Question: Is it possible to read uploaded text files e.g .txt and display the content in a textbox ? I want to do a file conversion of the uploaded files. I've managed to upload and validate the files I would like at the click of a button to read the contents and display them in a textbox ready for conversion. How would I go about doing this?
Upload class
'''
public class UploadedFile
{
public long Size { get; set; }
public string Path { get; set; }
public string Name { get; set; }
// public int Length { get; set; }
public string extension { get; set; }
}
public class HomeController : Controller
{
[HttpGet]
public ActionResult Index()
{
ViewBag.Message = "Modify this template to jump-start your ASP.NET MVC application.";
return View();
}
[HttpPost]
public ActionResult Index(HttpPostedFileBase file)
{
var supportedTypes = new[] { "txt", "rtf", "html", "xaml", "xslx" ,"pdf", "doc", "docx", "csv" };
var fileExt = System.IO.Path.GetExtension(file.FileName).Substring(1);
if (!supportedTypes.Contains(fileExt))
{
ModelState.AddModelError("file", "Invalid type. Only the following types (txt, rtf, html, xslx, pdf, xaml, doc, docx, csv) are supported.");
return View();
}
if (file.ContentLength > 200000)
{
ModelState.AddModelError("file", "The size of the file should not exceed 200 KB");
return View();
}
if (file.ContentLength > 0)
{
var fileName = Path.GetFileName(file.FileName);
var path = Path.Combine(Server.MapPath("~/uploads"), fileName);
file.SaveAs(path);
}
return RedirectToAction("Index");
}
public ActionResult About()
{
var uploadedFiles = new List<UploadedFile>();
var files = Directory.GetFiles(Server.MapPath("~/uploads"));
foreach(var file in files)
{
var fileInfo = new FileInfo(file);
var uploadedFile = new UploadedFile() {Name = Path.GetFileName(file)};
uploadedFile.Size = fileInfo.Length;
uploadedFile.extension = Path.GetExtension(file);
uploadedFile.Path = ("~/uploads/") + Path.GetFileName(file);
uploadedFiles.Add(uploadedFile);
}
return View(uploadedFiles);
}
}
'''
So far the files uploaded are listed in a table.I would like to read and display the contents if the button is Clicked and the contents placed inside the text area below the table. So I can perform conversion.

How would I achieve this? Thanks
'''
'<script>$('btnreadfile').click(function () {
document.location = '@Url.Action("ReadTextFile","Home")'; });</script>
<input id="btnreadfile" name="btnReadFile" type="submit" value="Read File"/>
'My button Code
'''
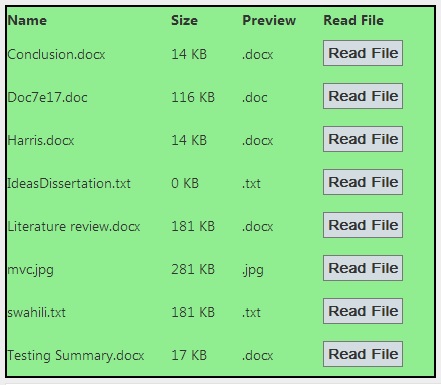
Answer: Working code. Fully tested
in you
'''
<head>
<script src="http://code.jquery.com/jquery-1.9.1.min.js"></script>
</head>
'''
---
in your
'''
<table style="background-color: lightgreen; border: solid 2px black;">
<tr>
<td>
<b>Name</b>
</td>
<td>
<b>Size</b>
</td>
<td>
<b>Preview</b>
</td>
<td>
<b>Read File</b>
</td>
</tr>
@foreach (var file in Model)
{
<tr>
<td>
@file.Name
</td>
<td>
@(file.Size / 1000) KB
</td>
<td>
@(file.extension)
</td>
<td>
<input id="btnreadfile" name="@file.Name" class='btnClick' type="button" value="Read File"/>
<textarea rows="4" cols="50">
</textarea>
</td>
</tr>
}
</table>
'''
in your all the way bottom add this script
'''
<script>
$.ajax({
url: "/Home/ReadTextFile",
type: "GET",
data: { fileName: $(this).attr("name") },
DataType: "text",
success: function (str) {
alert(str);
$("textarea").val(str); // this line has to be replaced with more dynamic jQuery selector that can select this button next textarea
//$(this).next("textarea").val(str);
},
error: function (err) {
alert(err);
}
});
});
</script>
'''
in Your Controller
- 'using System.Runtime.InteropServices.ComTypes;'-
---
'''
public JsonResult ReadTextFile(string fileName)
{
string retString = string.Empty;
string path = Path.Combine(Server.MapPath("~/uploads") , fileName );
if (System.IO.File.Exists(path))
{
if (Path.GetExtension(path) == "doc" || Path.GetExtension(path) == ".docx")
{
Microsoft.Office.Interop.Word.Application word = new Microsoft.Office.Interop.Word.Application();
object miss = System.Reflection.Missing.Value;
object readOnly = true;
object wordPath = path;
Microsoft.Office.Interop.Word.Document docs = word.Documents.Open(
ref wordPath,
ref miss,
ref readOnly,
ref miss, ref miss, ref miss,
ref miss, ref miss, ref miss,
ref miss, ref miss, ref miss,
ref miss, ref miss, ref miss, ref miss);
for (int i = 0; i < docs.Paragraphs.Count; i++)
{
retString += "
" + docs.Paragraphs[i + 1].Range.Text.ToString();
}
}
else if (Path.GetExtension(path) == "txt")
{
using (StreamReader sr = new StreamReader(path))
{
retString = sr.ReadToEnd();
}
}
}
return Json(retString, JsonRequestBehavior.AllowGet);
}
'''
Note: I have considered to read only files with extension '.doc, .docx and .txt' any other extensions should be handled further